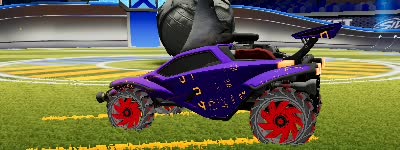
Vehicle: octane